Question: I really searched stackoverflow for hours and on the internet, but couldn't find the answer why its happening. So before I create a new project I decided to post a question here.
Using Xcode 6.

Thanks in advance.
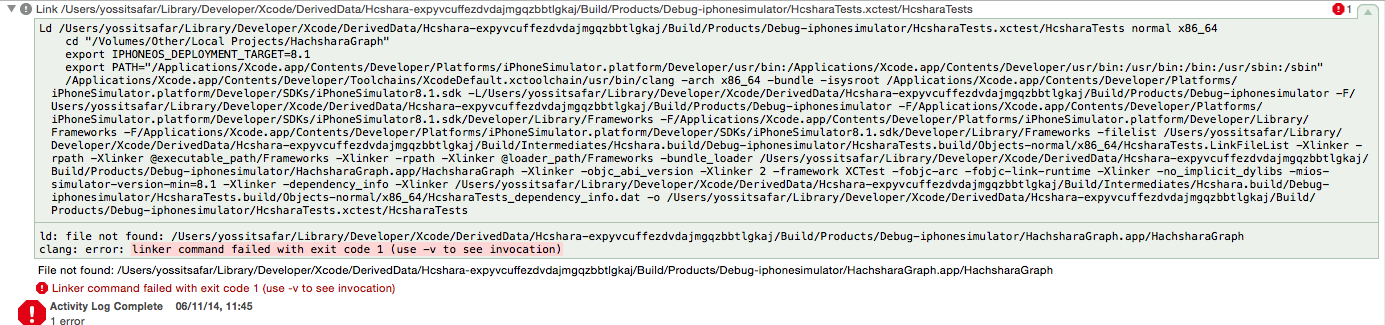
Answer: So I've found the solution. So apparently when you try to change your bundle id, it's better not to change the whole project name, just the bundle id in the .plist file.
What I did is to change to whole project name and than the error occurred, maybe some kind of bug, when I changed it back to what it was before, the issue has been fixed and the build succeeded.
If you want to change the bundle id, do it from the .plist file.
Hope it helped you.